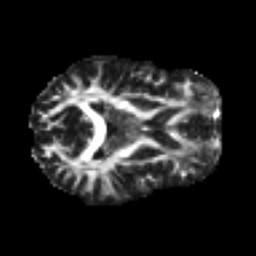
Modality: FA
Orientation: axial
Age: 25
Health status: ill
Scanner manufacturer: philips
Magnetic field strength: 3 T
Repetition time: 9 s
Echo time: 0.127 s